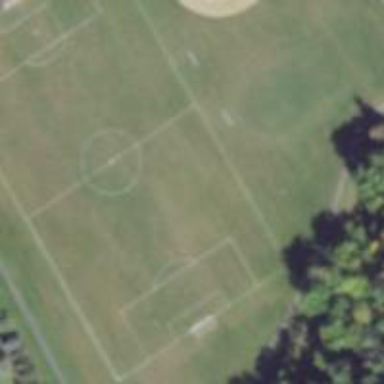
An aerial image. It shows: Soccer pitch for outdoor sports and leisure activities.